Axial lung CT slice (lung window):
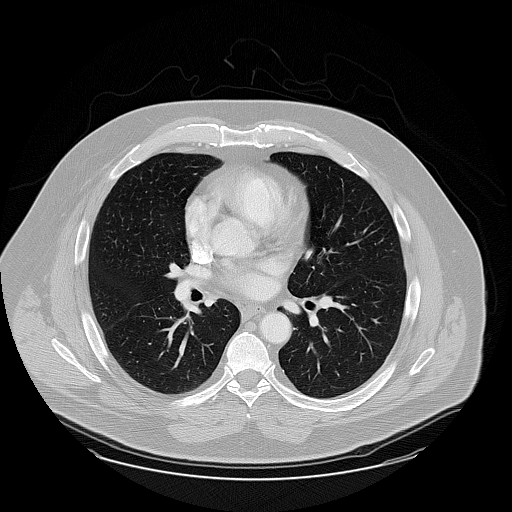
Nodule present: no